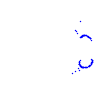
Particle: kaon